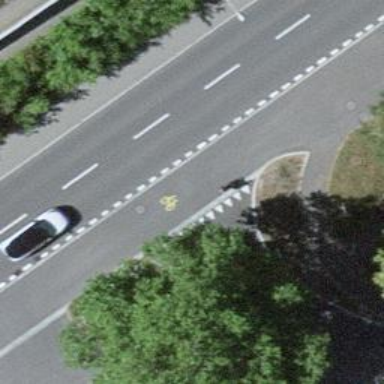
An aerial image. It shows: Unmarked road crossing.